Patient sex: M
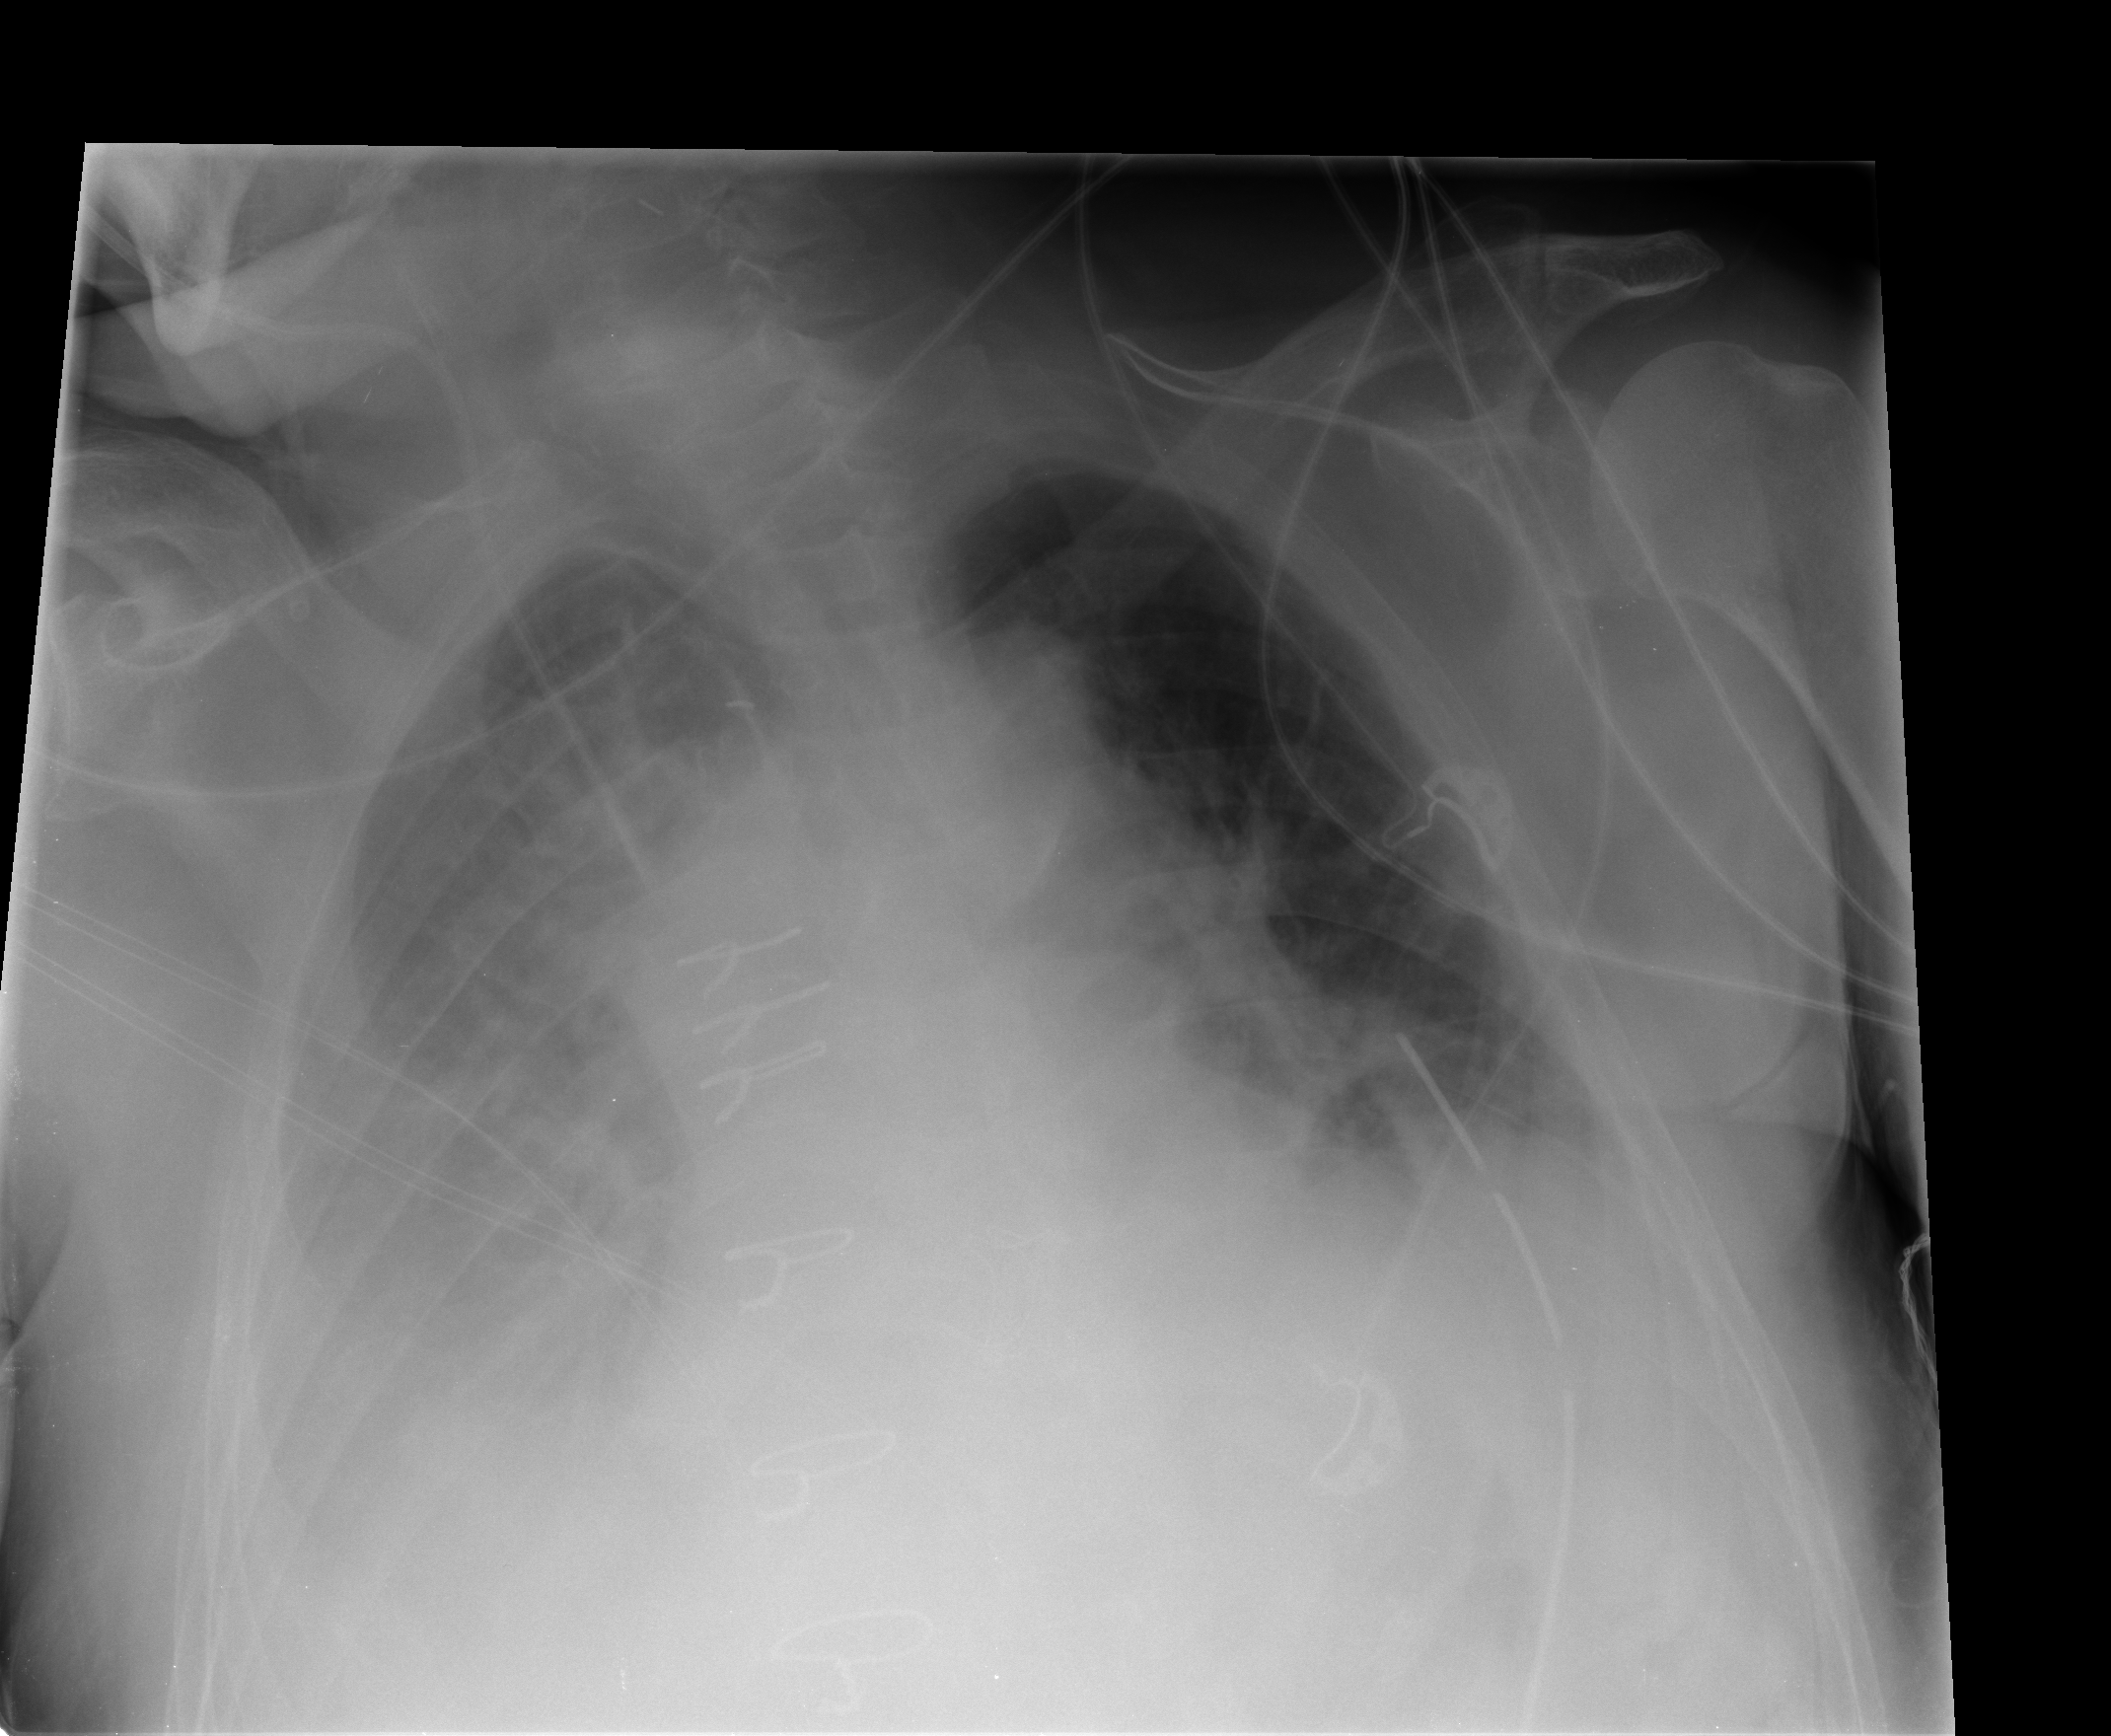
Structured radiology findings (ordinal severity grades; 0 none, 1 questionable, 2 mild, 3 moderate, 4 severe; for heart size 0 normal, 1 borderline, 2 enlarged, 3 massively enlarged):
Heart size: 0
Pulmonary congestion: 2
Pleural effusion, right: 3
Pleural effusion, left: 1
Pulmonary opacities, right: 0
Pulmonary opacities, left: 0
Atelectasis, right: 2
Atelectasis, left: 2